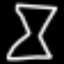
Label: hourglass